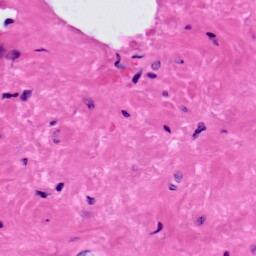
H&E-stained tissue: Prostate